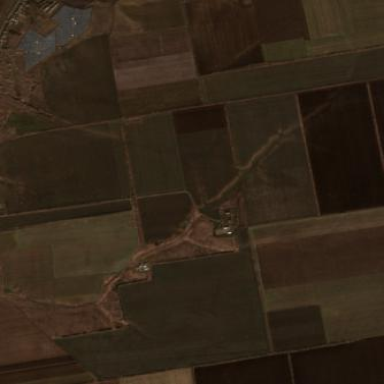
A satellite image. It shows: Picturesque farmland scene.